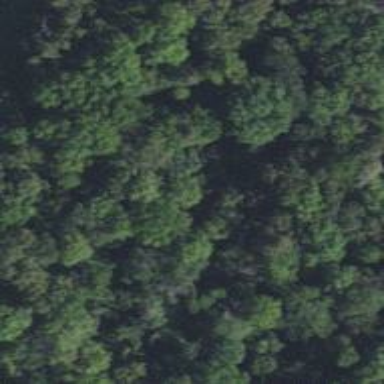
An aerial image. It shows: Nature reserve within woodland area.